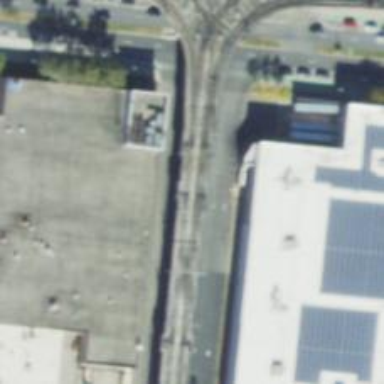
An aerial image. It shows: Light rail bridge with electrified contact line.